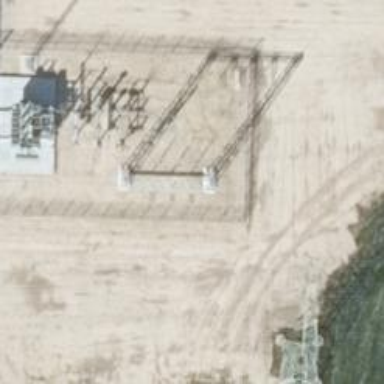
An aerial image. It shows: Power line with three cables.